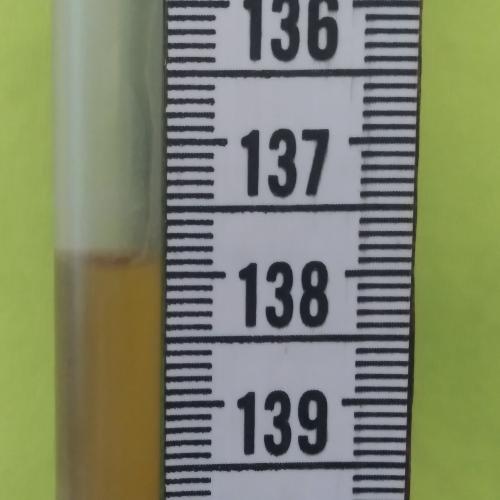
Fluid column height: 137.9 cm